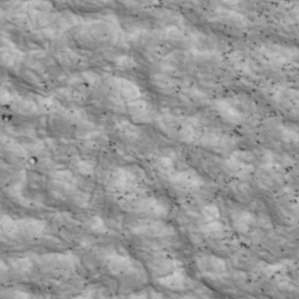
Label: non_frost